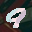
Label: 9